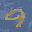
Label: 9